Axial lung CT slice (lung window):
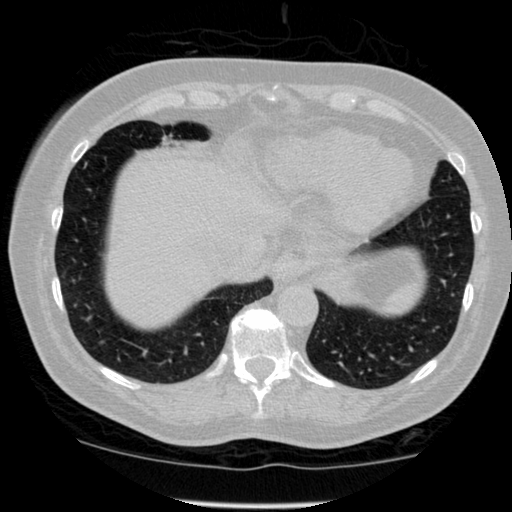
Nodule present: no